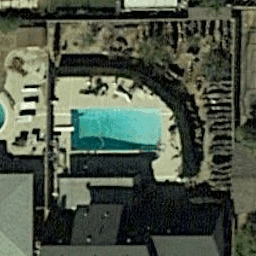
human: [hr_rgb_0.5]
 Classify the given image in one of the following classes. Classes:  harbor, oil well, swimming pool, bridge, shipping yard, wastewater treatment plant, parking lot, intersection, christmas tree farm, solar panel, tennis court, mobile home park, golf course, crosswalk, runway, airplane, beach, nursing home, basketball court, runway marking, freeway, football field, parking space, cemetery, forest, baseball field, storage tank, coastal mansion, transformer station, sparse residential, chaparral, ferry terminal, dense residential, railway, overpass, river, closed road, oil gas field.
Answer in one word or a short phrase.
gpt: swimming pool